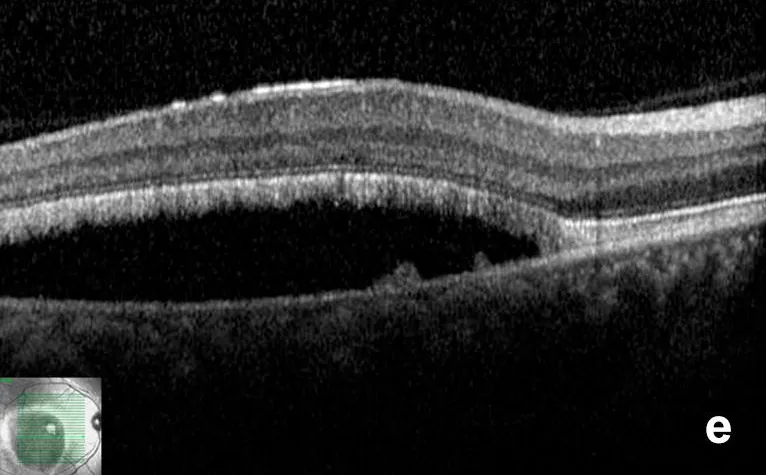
Optical coherence tomography. Of the patient III-2 in the "pseudohypopyon" stage. A ring of yellowish hyperautofluorescent vitelliform material accumulation is seen in the margin of the neurosensorial retinal detachment, with inferiorly lipofuscin deposit.
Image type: ophthalmic_imaging (oct)